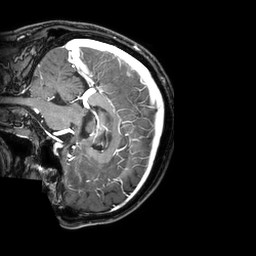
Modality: T1w
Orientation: sagittal
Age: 46
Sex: male
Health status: ill
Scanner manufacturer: philips
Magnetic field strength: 3 T
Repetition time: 0.0079 s
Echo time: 0.0035 s